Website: walmart
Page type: payment
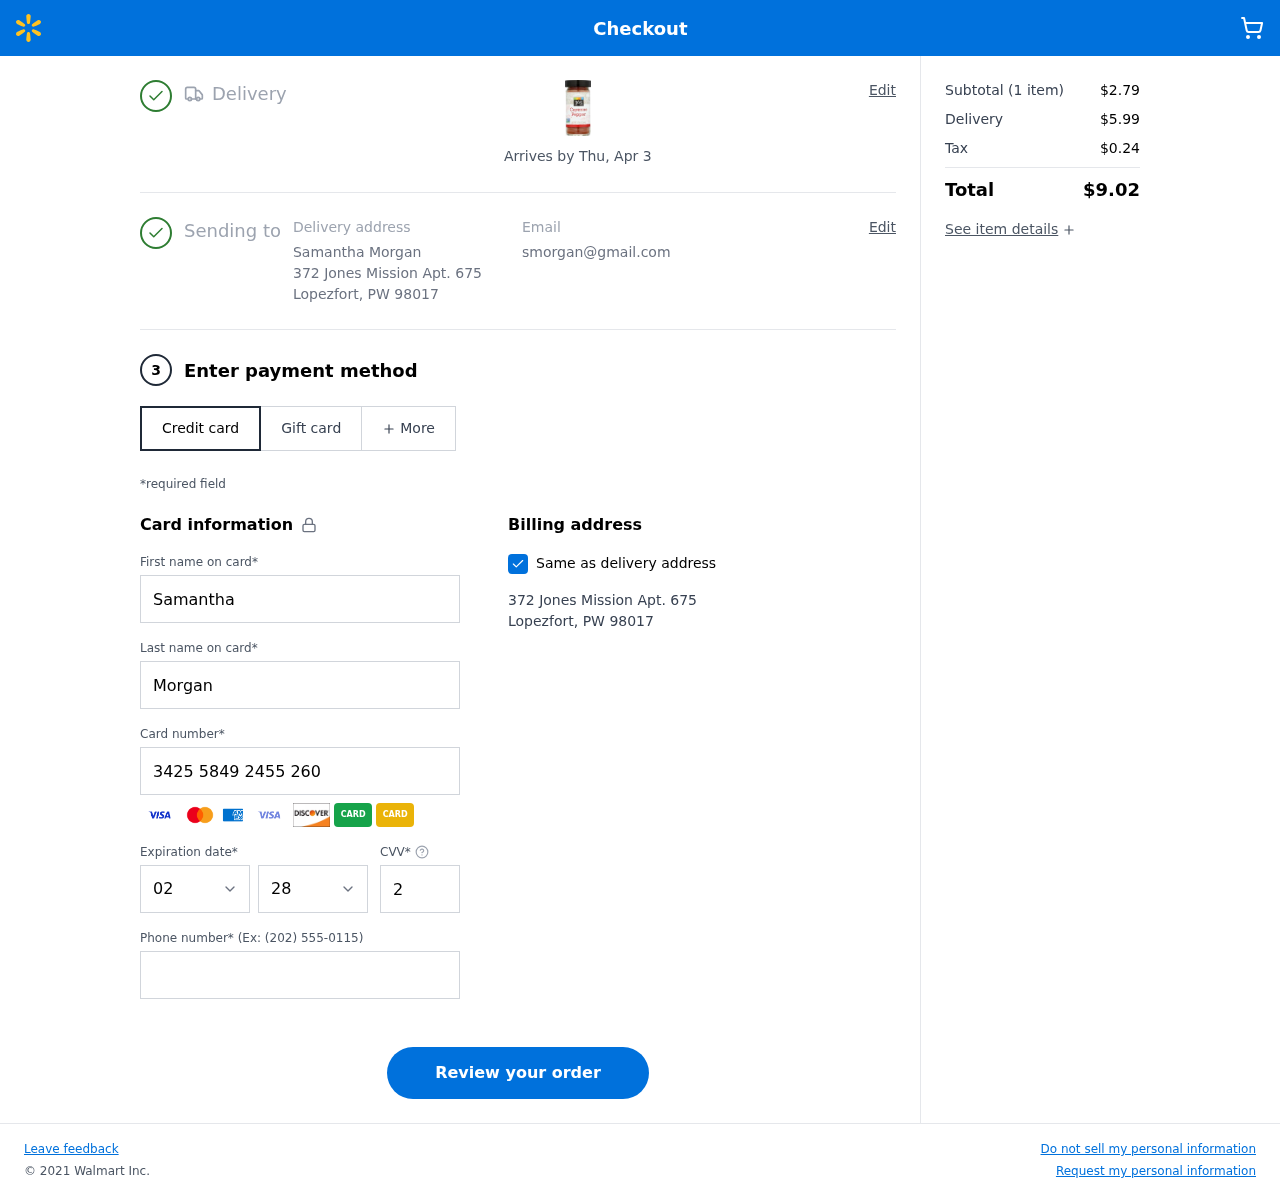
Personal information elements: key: PII_CARD_CVV
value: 2739
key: PII_CARD_EXPIRY_MONTH
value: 02
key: PII_CARD_EXPIRY_YEAR
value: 28
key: PII_CARD_NUMBER
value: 3425 5849 2455 260
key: PII_CITY
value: Lopezfort
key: PII_EMAIL
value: smorgan@gmail.com
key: PII_FIRSTNAME
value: Samantha
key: PII_FULLNAME
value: Samantha Morgan
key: PII_LASTNAME
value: Morgan
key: PII_PHONE
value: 9385475022
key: PII_POSTCODE
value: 98017
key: PII_STATE_ABBR
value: PW
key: PII_STREET
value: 372 Jones Mission Apt. 675
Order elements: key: ORDER_DELIVERY_DATE
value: Arrives by Thu, Apr 3
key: ORDER_NUM_ITEMS
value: (1 item)
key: ORDER_SUBTOTAL
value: $2.79
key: ORDER_SHIPPING_COST
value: $5.99
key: ORDER_TAX
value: $0.24
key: ORDER_TOTAL
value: $9.02